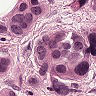
Metastatic tissue present: yes